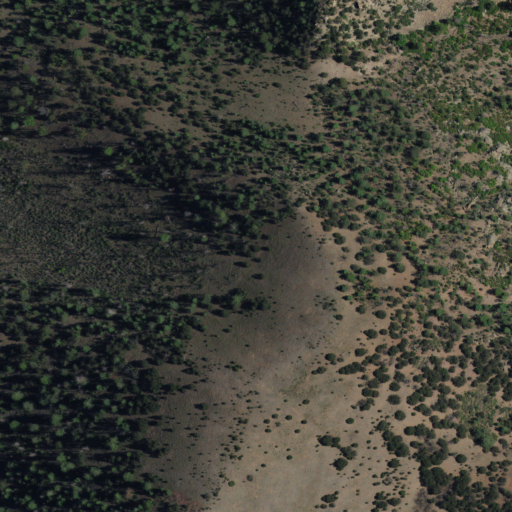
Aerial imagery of mountain in New Mexico named Horse Mountain containing evergreen forest, shrub, grassland, and open water